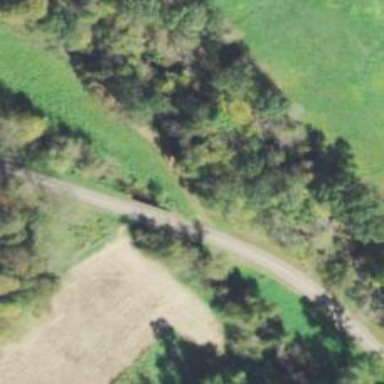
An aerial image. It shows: Culvert tunnel.